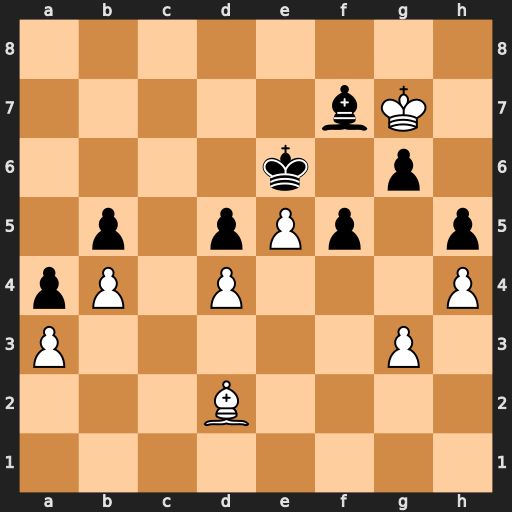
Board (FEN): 8/5bK1/4k1p1/1p1pPp1p/pP1P3P/P5P1/3B4/8
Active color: w
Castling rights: -
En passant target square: -
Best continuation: Kf8 g5 hxg5